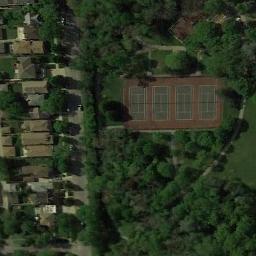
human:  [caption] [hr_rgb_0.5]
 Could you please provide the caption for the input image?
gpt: The tennis court is surrounded by trees .

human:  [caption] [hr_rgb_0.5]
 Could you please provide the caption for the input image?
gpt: Tree-lined tennis court next to residential area .

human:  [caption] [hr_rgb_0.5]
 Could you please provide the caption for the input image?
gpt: The tennis court is on the grass next to some buildings and trees .

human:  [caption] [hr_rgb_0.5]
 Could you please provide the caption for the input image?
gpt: Two rows of cars were parked beside the tennis court .

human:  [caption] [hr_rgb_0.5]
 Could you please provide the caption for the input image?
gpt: There are many green trees and some buildings around the tennis court .